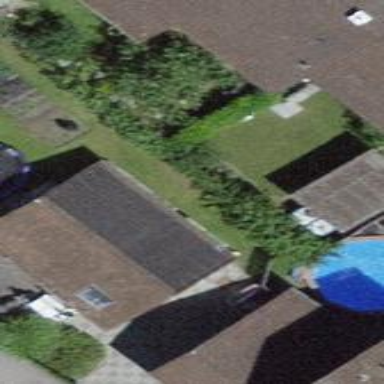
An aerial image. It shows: Shed building.